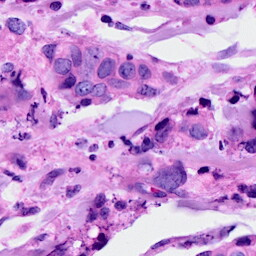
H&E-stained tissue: Breast